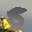
Label: 8